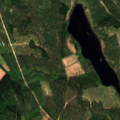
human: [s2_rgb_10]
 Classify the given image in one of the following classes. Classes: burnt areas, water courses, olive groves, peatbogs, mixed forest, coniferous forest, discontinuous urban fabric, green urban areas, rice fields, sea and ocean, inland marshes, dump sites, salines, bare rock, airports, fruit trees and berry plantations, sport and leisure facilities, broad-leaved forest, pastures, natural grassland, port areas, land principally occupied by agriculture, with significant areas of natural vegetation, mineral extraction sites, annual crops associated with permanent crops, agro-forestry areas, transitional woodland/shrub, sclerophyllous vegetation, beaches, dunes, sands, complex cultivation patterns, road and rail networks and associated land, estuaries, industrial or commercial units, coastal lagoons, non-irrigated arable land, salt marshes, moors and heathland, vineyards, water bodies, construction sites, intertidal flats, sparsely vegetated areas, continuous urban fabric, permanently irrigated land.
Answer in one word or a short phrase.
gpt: coniferous forest, mixed forest